Interaction volume radius: 10 \u00c5
Interaction volume height: 30 \u00c5
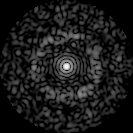
Disorder parameter: 0.8377